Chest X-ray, PA view. Patient: 33 years old, sex M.
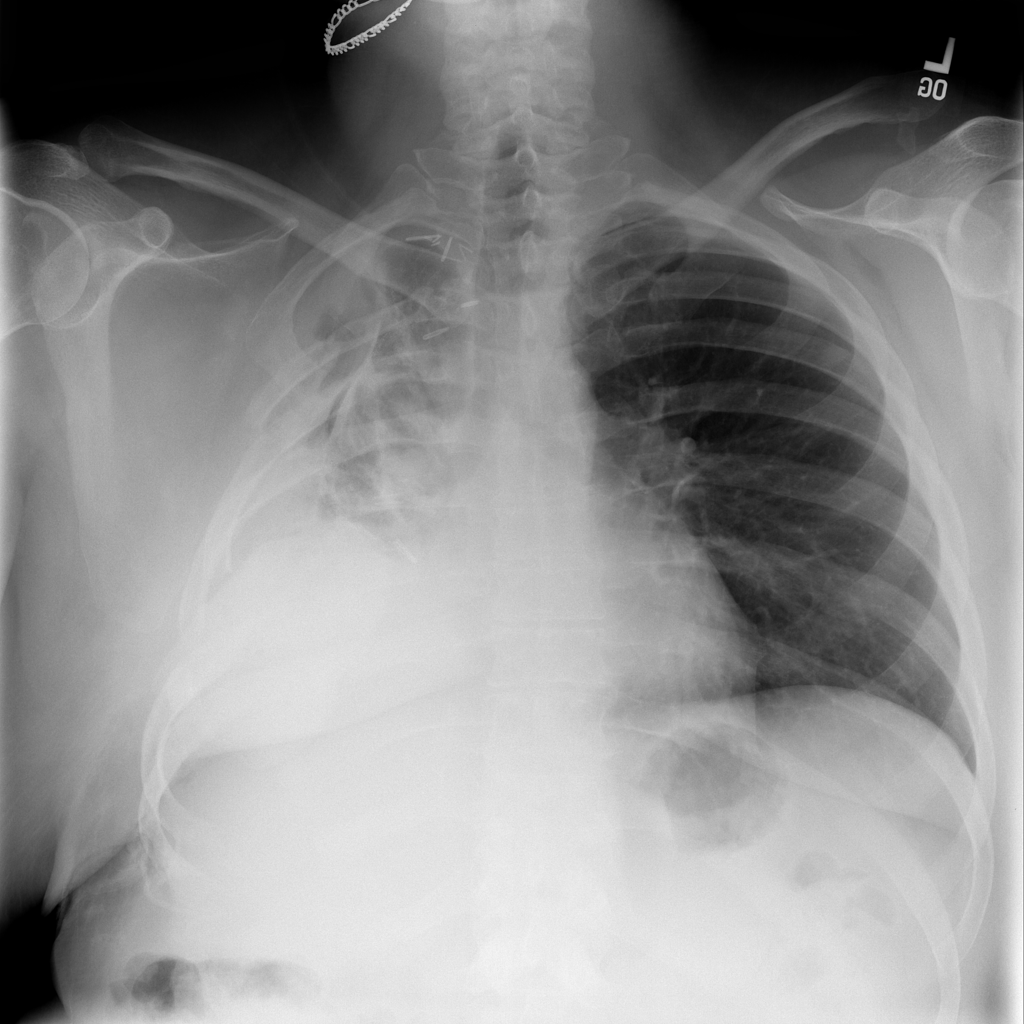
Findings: Nodule